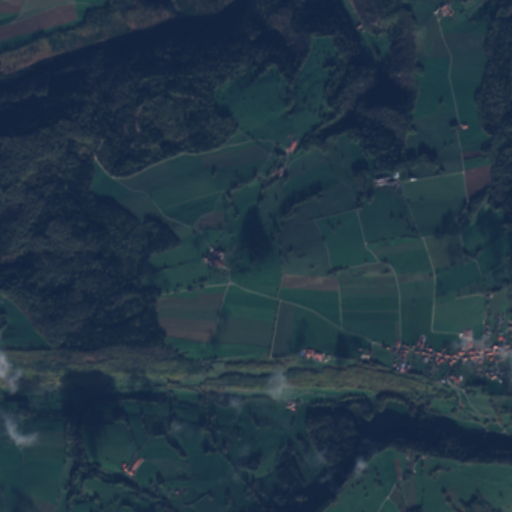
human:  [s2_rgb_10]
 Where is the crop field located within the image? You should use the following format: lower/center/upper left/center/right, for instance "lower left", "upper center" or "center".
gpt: The crop field is located in the upper left of the image.
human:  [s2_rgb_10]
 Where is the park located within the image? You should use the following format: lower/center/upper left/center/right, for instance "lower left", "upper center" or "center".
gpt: The park is located in the lower right of the image.
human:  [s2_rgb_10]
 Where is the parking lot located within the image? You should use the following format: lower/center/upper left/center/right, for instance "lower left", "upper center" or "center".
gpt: The parking lot is located in the lower right of the image.
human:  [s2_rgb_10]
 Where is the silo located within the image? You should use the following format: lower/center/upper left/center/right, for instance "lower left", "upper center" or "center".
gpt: The silo is located in the upper right of the image.
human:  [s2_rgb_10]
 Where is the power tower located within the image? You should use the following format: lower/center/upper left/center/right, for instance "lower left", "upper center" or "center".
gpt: There is no power tower in the image.